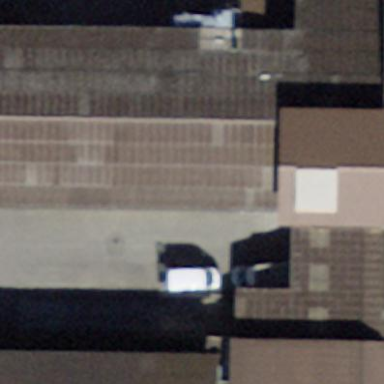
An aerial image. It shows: Commercial building.